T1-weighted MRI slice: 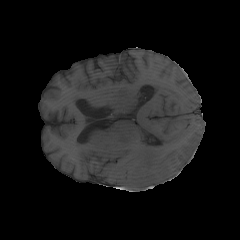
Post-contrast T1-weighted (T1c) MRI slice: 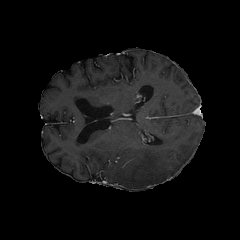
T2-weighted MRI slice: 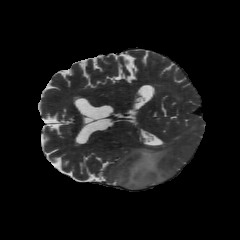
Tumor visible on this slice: yes